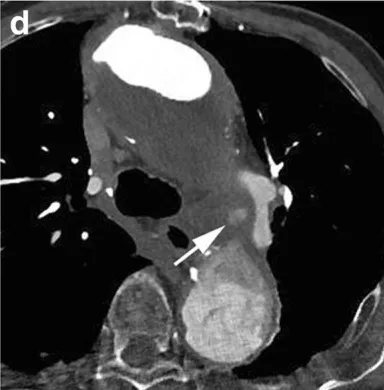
A 76-year-old male with massive hemoptysis. C and d.
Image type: radiology (ct)